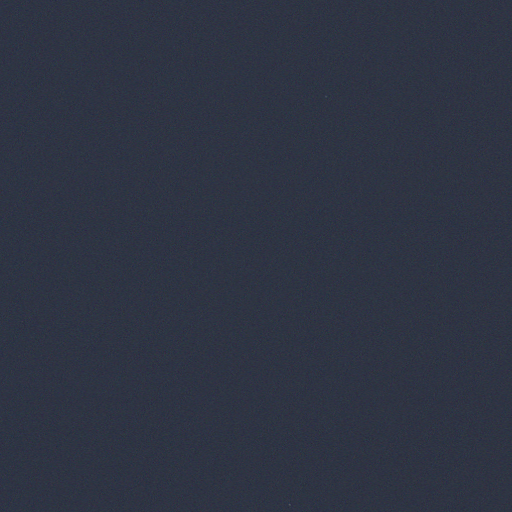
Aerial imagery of bar in Vermont named Proctor Shoal containing only open water